Field crop: tomato
Growth stage: 1
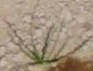
Species: cyperus